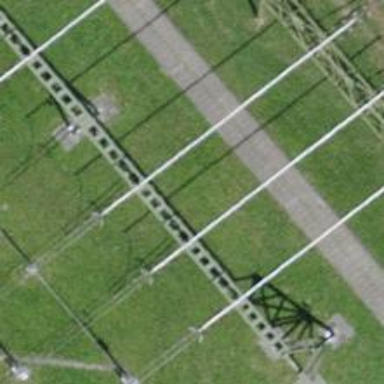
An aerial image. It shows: Insulator used in power systems.